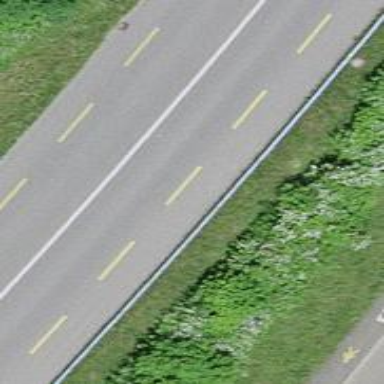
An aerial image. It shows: Primary highway with dedicated lane for cyclists.